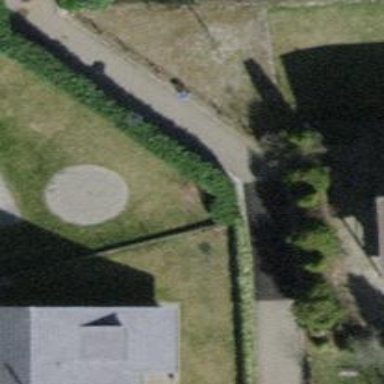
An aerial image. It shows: Hedge barrier.